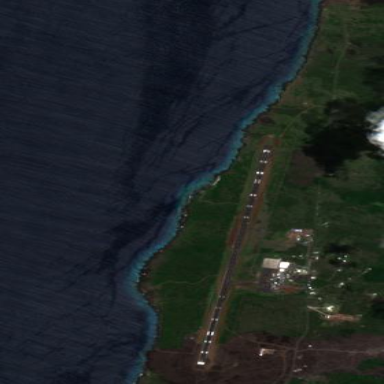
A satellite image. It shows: International aerodrome airport.